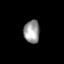
Tissue: lung
Cell type: Epithelial cells
Senescence score: 0.1917
Nuclear area (px): 355
Mean DAPI intensity: 154.099